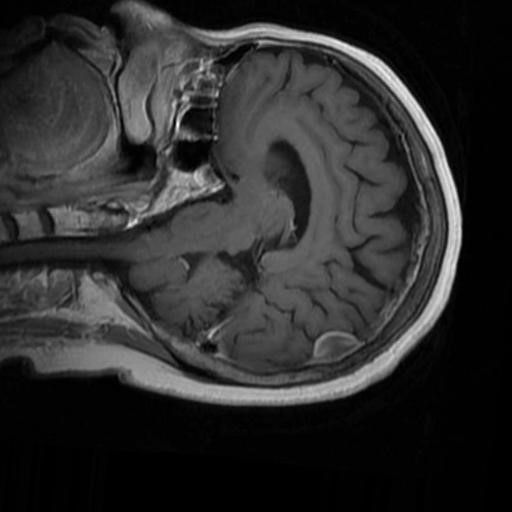
Label: brain_menin